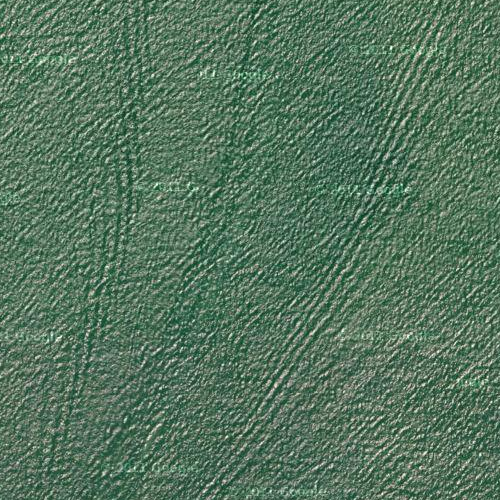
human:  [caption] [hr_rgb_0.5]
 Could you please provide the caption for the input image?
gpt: This is a part of deep green sparkling sea .

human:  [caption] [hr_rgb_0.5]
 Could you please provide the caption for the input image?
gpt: A part of ocean with deep green waters .

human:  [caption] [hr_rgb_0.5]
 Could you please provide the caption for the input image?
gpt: This is a part of deep green sparkling sea .

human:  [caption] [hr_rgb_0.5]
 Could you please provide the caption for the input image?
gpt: This is a part of deep green sparkling sea .

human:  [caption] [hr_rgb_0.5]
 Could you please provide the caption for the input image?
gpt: This is a part of deep green sparkling sea .